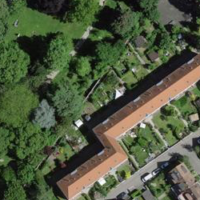
EUNIS habitat code: 53
Species observed at this site:
Mantis religiosa
Fagus sylvatica